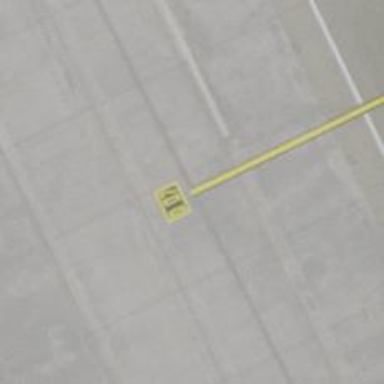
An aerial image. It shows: Airport parking position.